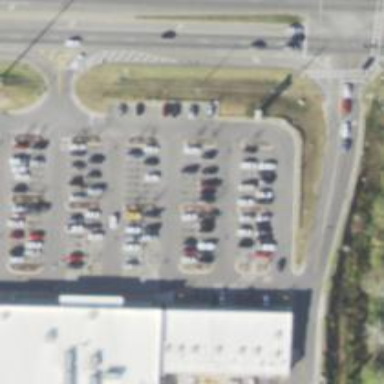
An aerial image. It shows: Parking space is available.